Question: After publish by using ClickOnce in C#, I got fully confused about . The reason I want to do this is I want to put some files into this folder and let C# to read them after the user installed my application.
I have tried like: 'System.IO.Path.GetDirectoryName(Assembly.GetEntryAssembly().Location)',
but I always got like: 'C:\Users\AppData\Local\Apps\2.0\4DAZ7HKJ.7TP\OZ02N2HD.7PG\cons..tion_a9321ce7eb14b63e_0001.0000_7ed45506b35ff771', which I don't want. Since my publish folder is in 'D:\', what I want is like: 'D:\Application Files'.
Thanks in advance to anyone who read my question!

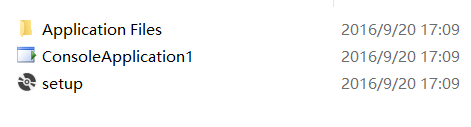
Answer: To include a file to your publish, you don't need to include it in the folder manually, instead you should add the file to your project and set its 'Build Action' to 'Content'. To make sure the file is included in publish, go to 'Project - Properties - Publish Tab - Application Files Button' and see if 'Publish Status' of your file is 'Include (Auto)'.
After deploying the application those files will be deployed near the application executable file. For example if you include 'image.png', then you can find it this way:
'''
var path = System.IO.Path.Combine(Application.StartupPath, "image.png");
'''
Also if for any reason you are looking for your publish folder you can see the path you used for publish, in 'Project - Properties - Publish - Publish Location' or in '<PublishUrl>' tag in your project file.
Regardless of the location you published the files, there is a copy of them in the 'in\debug' folder of your project under 'app.publish' folder.